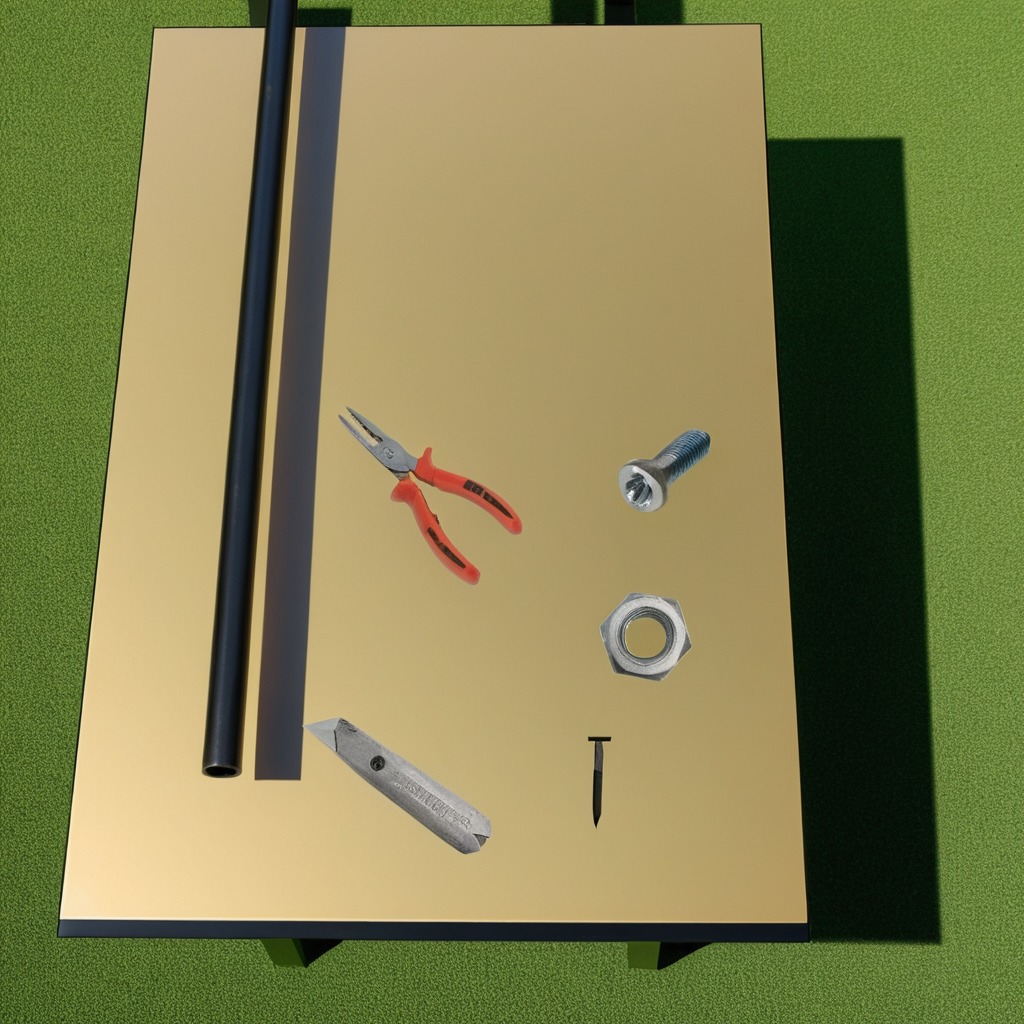
A utility knife, a metal machine screw, an iron nail, a pair of pliers, and a metal nut are lying on the table.